Interaction volume radius: 5 \u00c5
Interaction volume height: 15 \u00c5
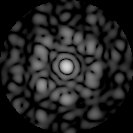
Disorder parameter: 0.6611